Question: I'm a WordPress beginner working on a local server I set up with MAMP. I created the style, index, footer, header and functions docs, and PHP assembled everything with no problems. The website published all my files as expected. Then I tried to add custom menus to the appearance panel / menus in the admin dashboard, but they wouldn't show up.
Here's a snapshot of my folder hierarchy:

And here's a screenshot of the admin page:
<URL>
And this is all the code in my functions.php file so far:
'''
<?php
function macsc_script_enqueue() {
wp_enqueue_style('customstyle', get_template_directory_uri() . '/css/macsc.css', array(), '1.0.0', 'all');
wp_enqueue_script('customjs', get_template_directory_uri() . '/js/macsc.js', array(), '1.0.0', true);
}
add_action('wp_enqueue_scripts', 'macsc_script_enqueue');
function register_my_menus() {
register_nav_menus(
array(
'header-menu' => __( 'Header Menu' ),
'extra-menu' => __( 'Extra Menu' )
)
);
}
add_action( 'init', 'register_my_menus' );
'''
I've read several stack overflow threads and consulted the WordPress Codex support documentation. The register_my_menus function was a direct copy and paste from the WordPress doc. As far as I can tell, I'm doing everything correctly (obviously not, of course).
One thing that seems odd to me is that there were already tabs for "widgets," "menus" and "header" in the Appearance panel. Considering this is a custom theme that started with an empty folder, I'm not sure why those are there at all.
Any help would be greatly appreciated.
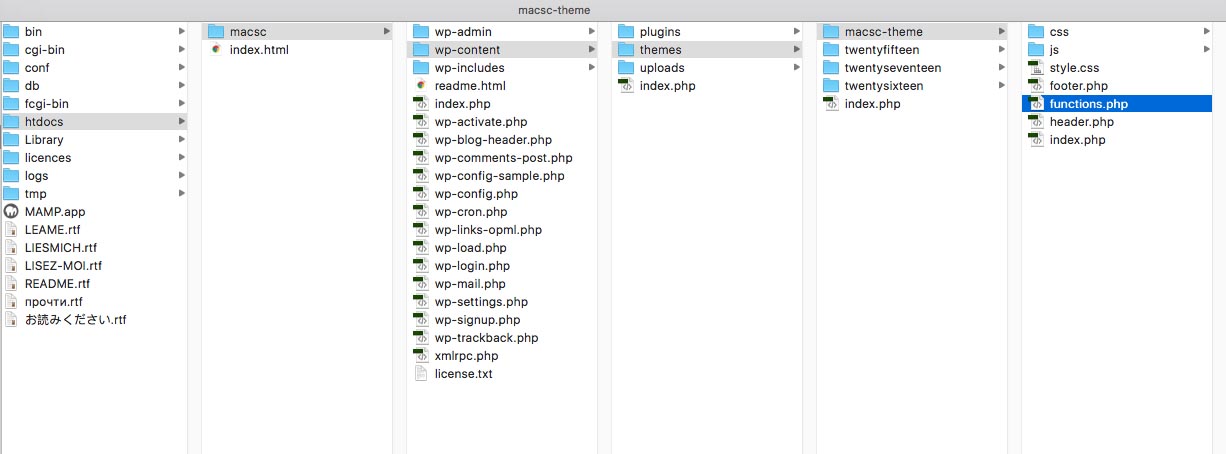
Answer: Typically menus are registered on the <URL> hook. I'd try using that instead of 'init'.
Also you don't need to register custom widgets or widget area support for the Widgets menu to show up, there's a lot that WordPress introduces in the core, regardless of your theme or active plugins.
And on second glance, it appears the TwentySeventeen theme is active, considering the 'Top Menu' and 'Social Links Menu' are the default menus in the TwentySeventeen (default) theme.
From :
'''
register_nav_menus( array(
'top' => __( 'Top Menu', 'twentyseventeen' ),
'social' => __( 'Social Links Menu', 'twentyseventeen' ),
) );
'''
Go to Appearance > Themes and make sure your custom theme is activated.